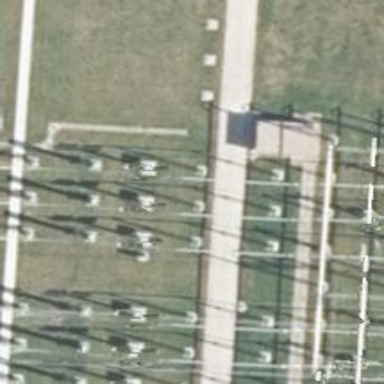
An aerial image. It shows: Power line with three cables in bay configuration.